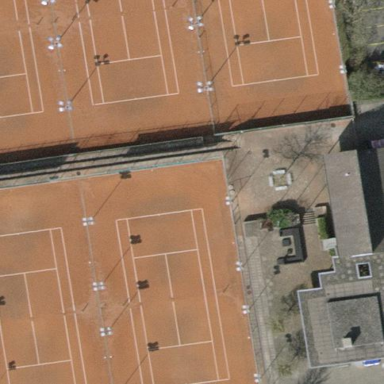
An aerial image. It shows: Sports centre featuring tennis facilities.